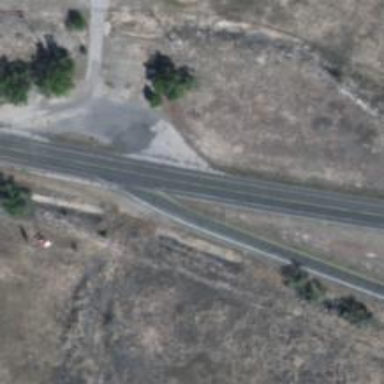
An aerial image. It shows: Abandoned road.